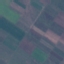
Land use / land cover: PermanentCrop